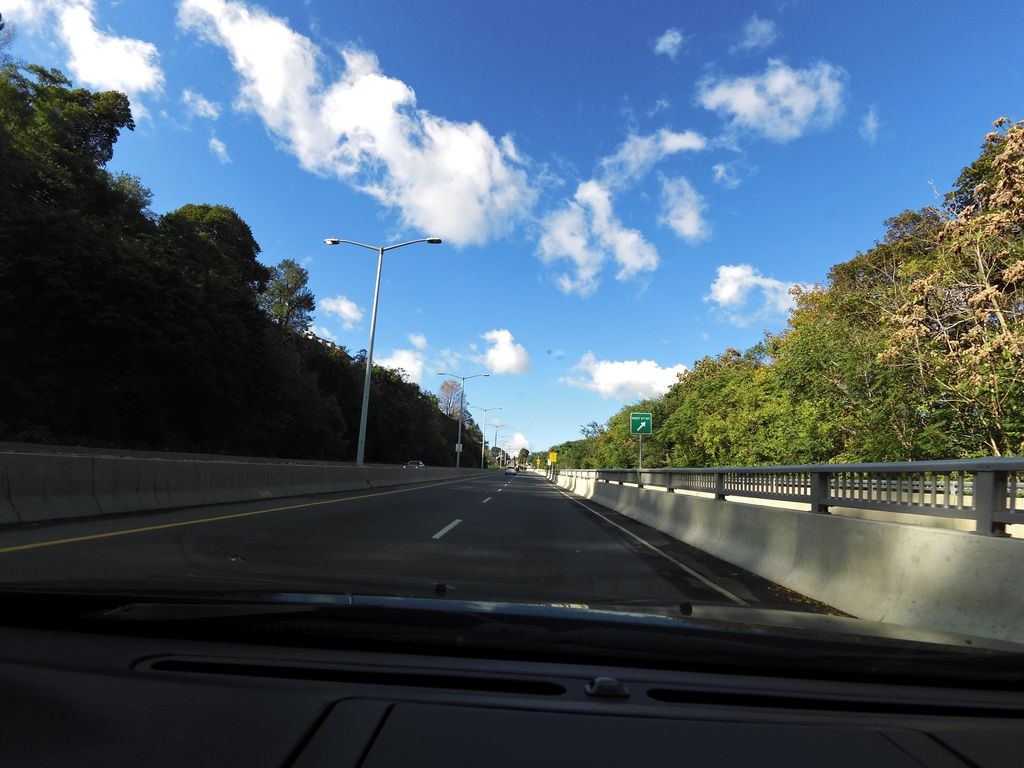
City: hamilton